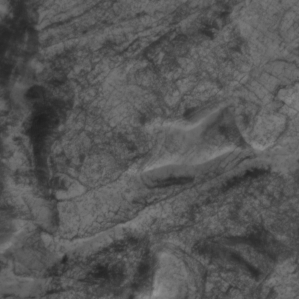
Label: non_frost